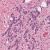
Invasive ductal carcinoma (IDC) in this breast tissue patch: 1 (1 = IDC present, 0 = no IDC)